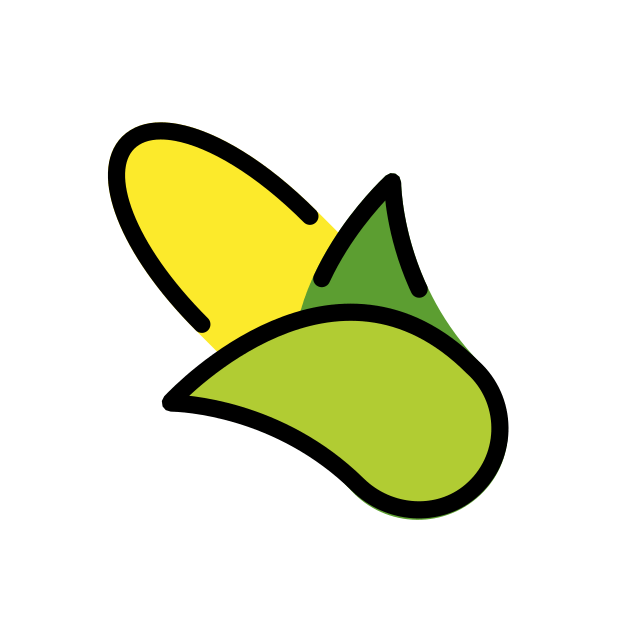
ear of corn